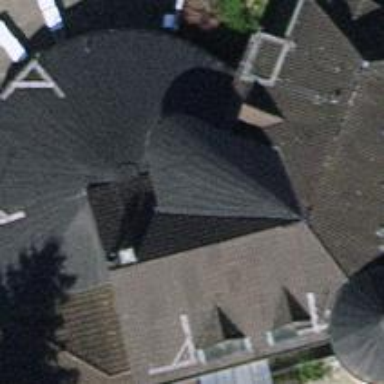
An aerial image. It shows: Detached building with hipped roof.